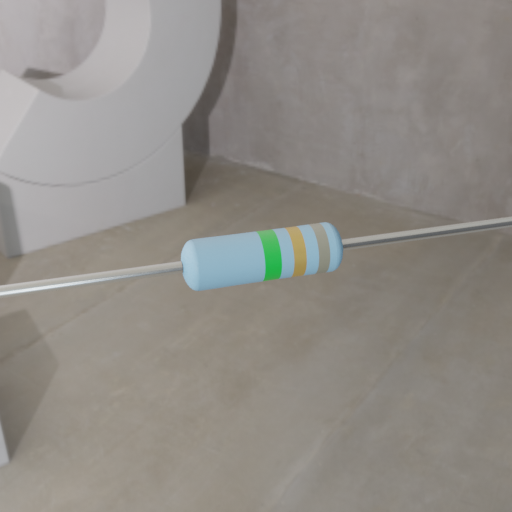
Resistor colour bands (in order): green, gold, gray